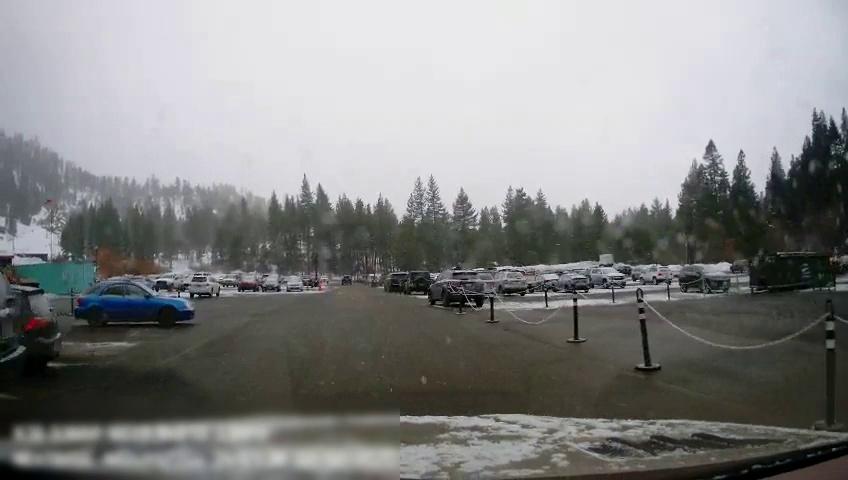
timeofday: Day
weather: Snowy
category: Vehicles | SUV
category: Vehicles | Car
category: Vehicles | Car
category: Vehicles | SUV
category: Vehicles | Car
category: Vehicles | Car
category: Vehicles | SUV
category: Vehicles | Truck
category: Vehicles | SUV
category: Vehicles | SUV
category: Vehicles | SUV
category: Vehicles | SUV
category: Vehicles | Truck
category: Vehicles | Car
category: Vehicles | SUV
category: Vehicles | SUV
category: Vehicles | SUV
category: Drivable Space